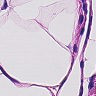
Metastatic tissue present: no